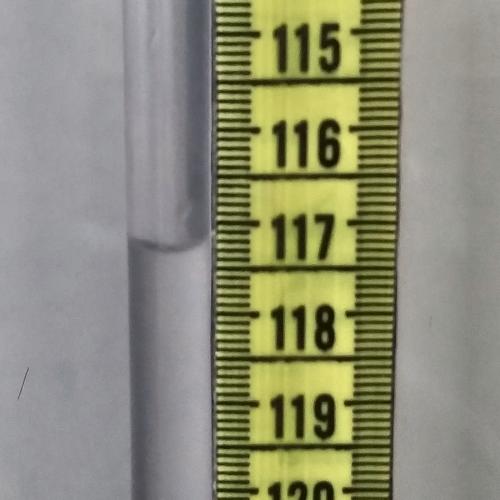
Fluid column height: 117.3 cm